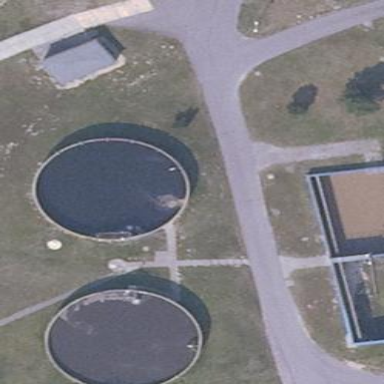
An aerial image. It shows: Image of wastewater.